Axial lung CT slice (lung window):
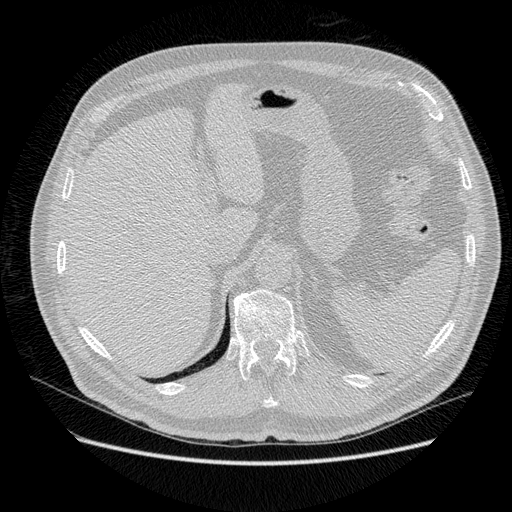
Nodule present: no